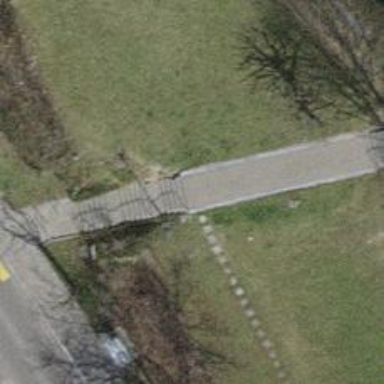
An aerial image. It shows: Set of steps on the road.